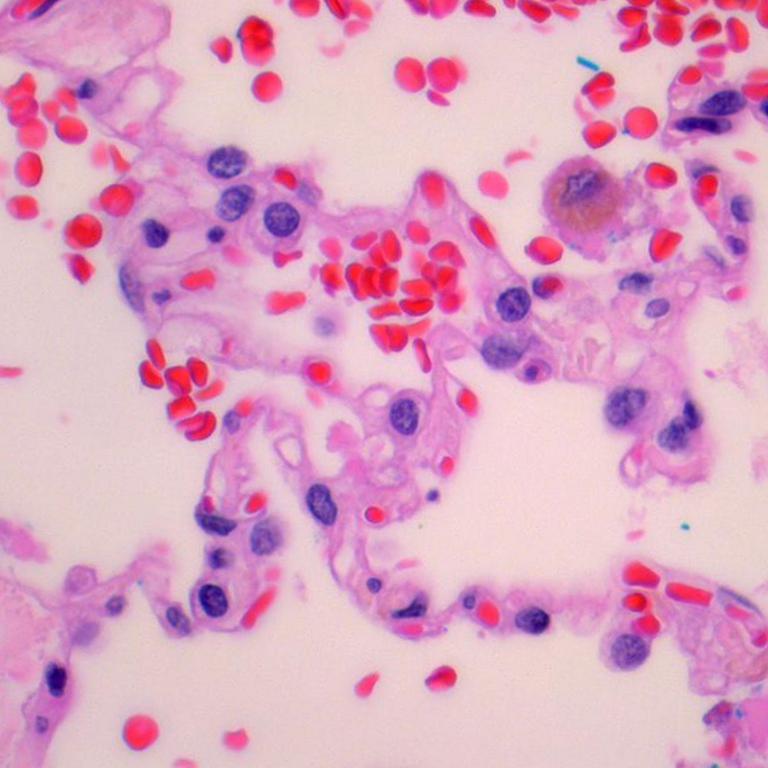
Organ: lung
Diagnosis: benign